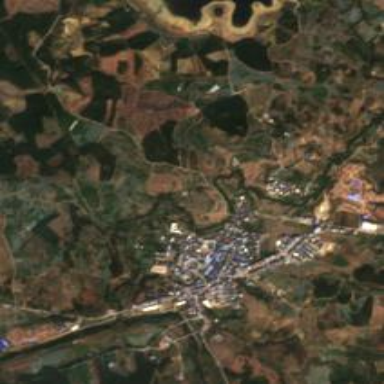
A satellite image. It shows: Township within town.